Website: lowes
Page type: account-dashboard
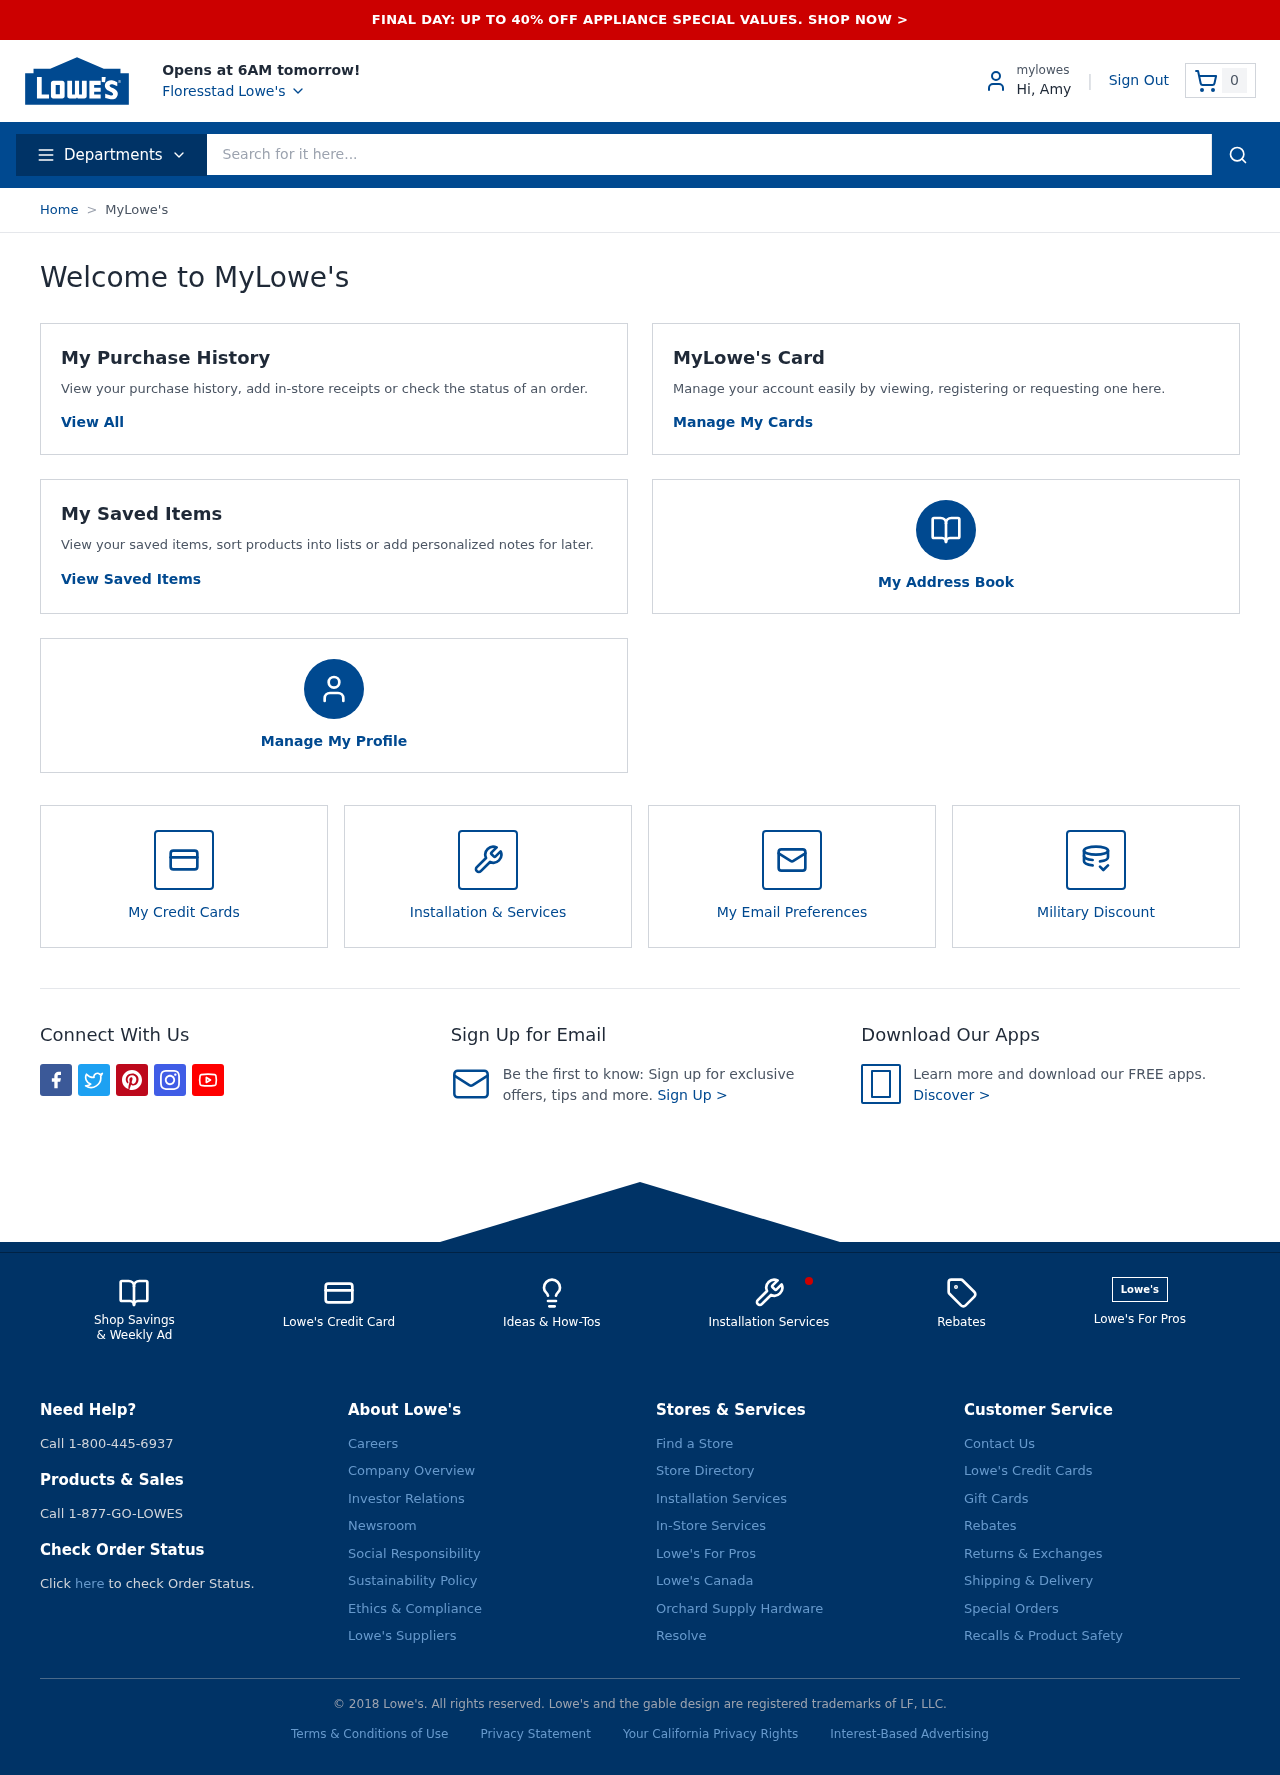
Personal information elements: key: PII_CITY
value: Floresstad
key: PII_FIRSTNAME
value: Hi, Amy
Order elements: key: ORDER_NUM_ITEMS
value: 0
Search elements: key: HEADER_SEARCH
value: Search for it here...